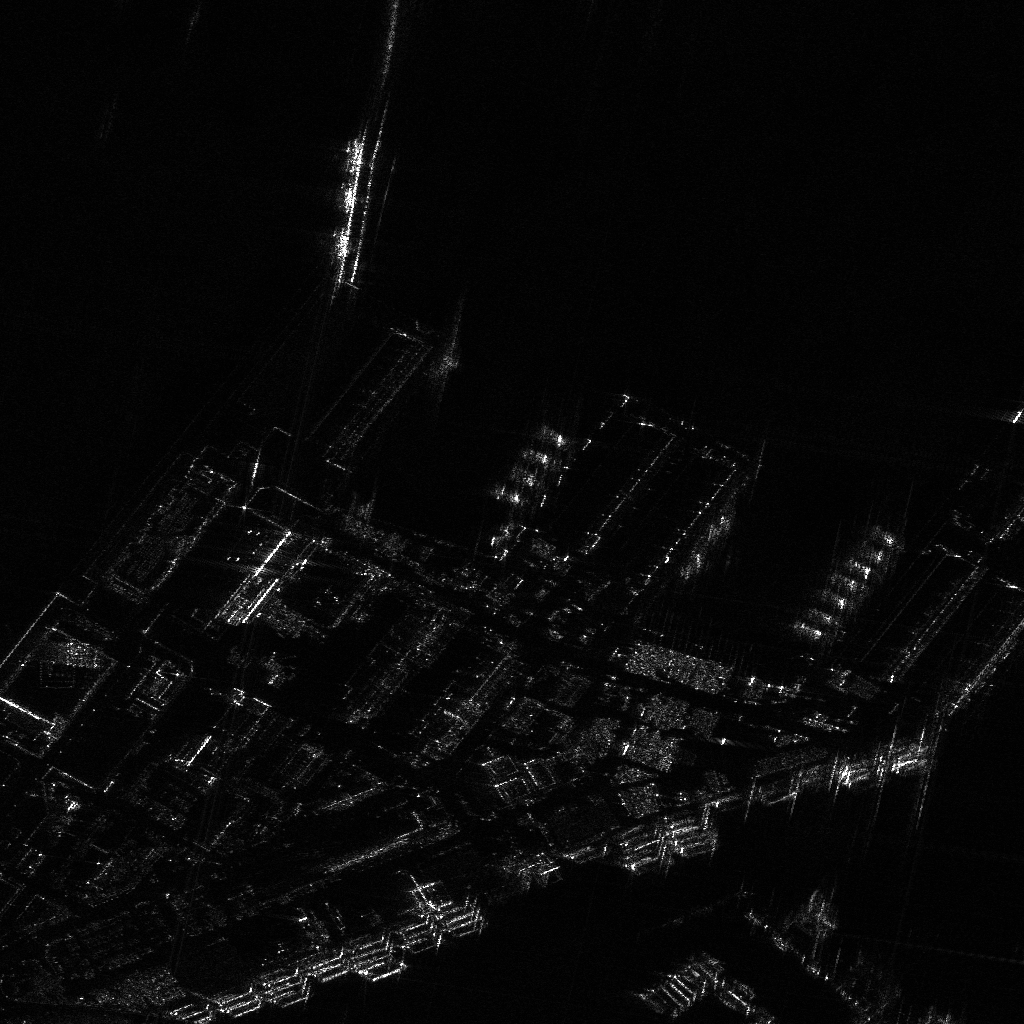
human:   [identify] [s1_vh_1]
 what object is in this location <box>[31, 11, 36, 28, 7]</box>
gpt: <ref>1 large cell-container at the top</ref>

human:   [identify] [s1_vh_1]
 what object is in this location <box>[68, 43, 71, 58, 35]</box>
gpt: <ref>1 small ore-oil at the right</ref>